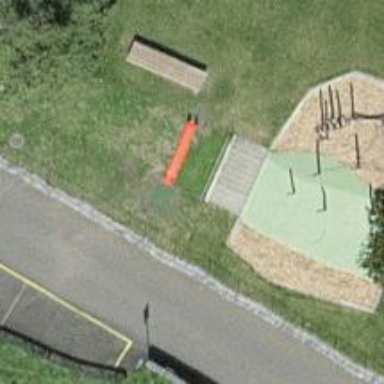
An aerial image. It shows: Playground with slide.